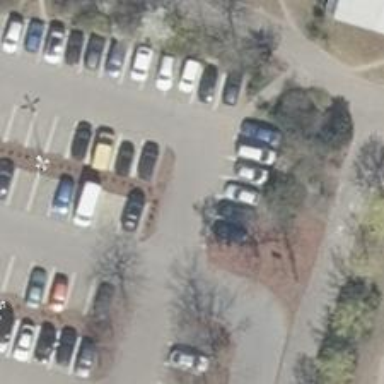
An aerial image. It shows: Road serving as parking aisle.